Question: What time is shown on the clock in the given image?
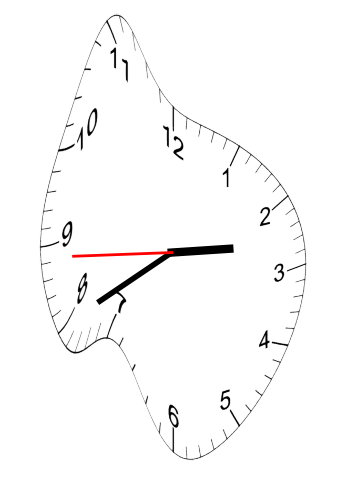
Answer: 02:39:44